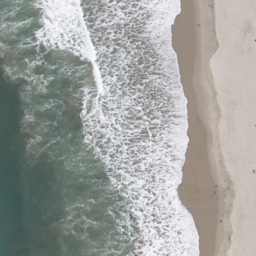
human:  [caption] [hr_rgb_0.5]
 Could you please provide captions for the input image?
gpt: Waves slapping a white sand beach and throwing up white foams .

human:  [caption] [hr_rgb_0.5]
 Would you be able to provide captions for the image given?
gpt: Waves beat the beach and throw up white foams .

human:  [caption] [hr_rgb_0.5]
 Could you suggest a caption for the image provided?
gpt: Waves slapping a white sand beach .

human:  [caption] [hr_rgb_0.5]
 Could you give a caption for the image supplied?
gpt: This is a beach with blue sea and white sands .

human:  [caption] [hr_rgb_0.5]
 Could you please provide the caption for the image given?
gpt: This is a beach with violent waves .